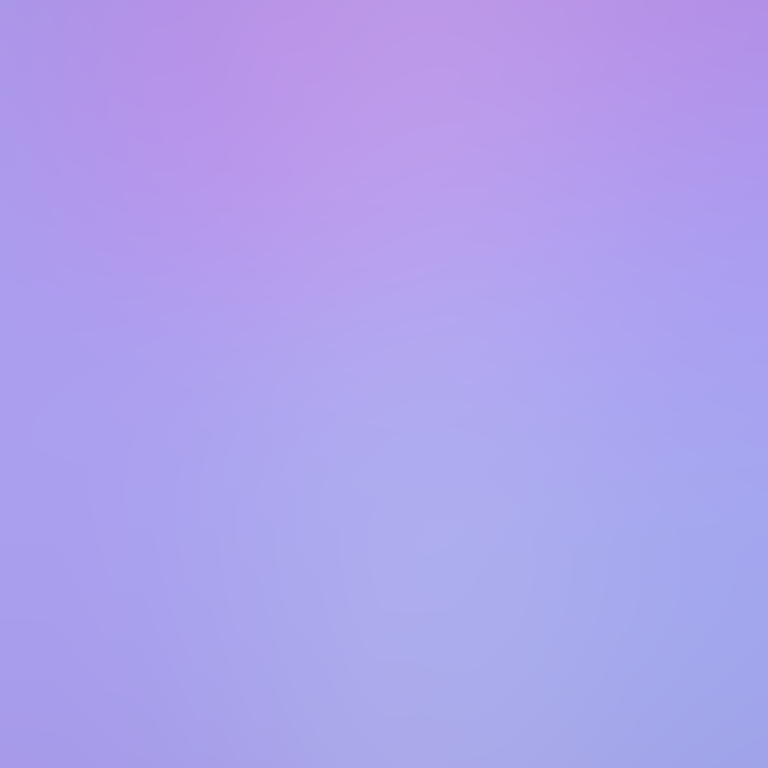
Abstract light effect, smooth gradient from soft lavender to light blue, serene atmosphere, diffuse light, no room, no furniture, no objects.